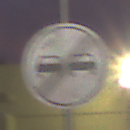
Verkehrszeichen: EndeUeberholverbot
Umgebung: Outdoor, Urban
Tageszeit: SunriseSunset
Wetter: PartlyCloudy
Licht: Artificial
Jahreszeit: NotSpecified
Kontrast: HighContrast